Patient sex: M
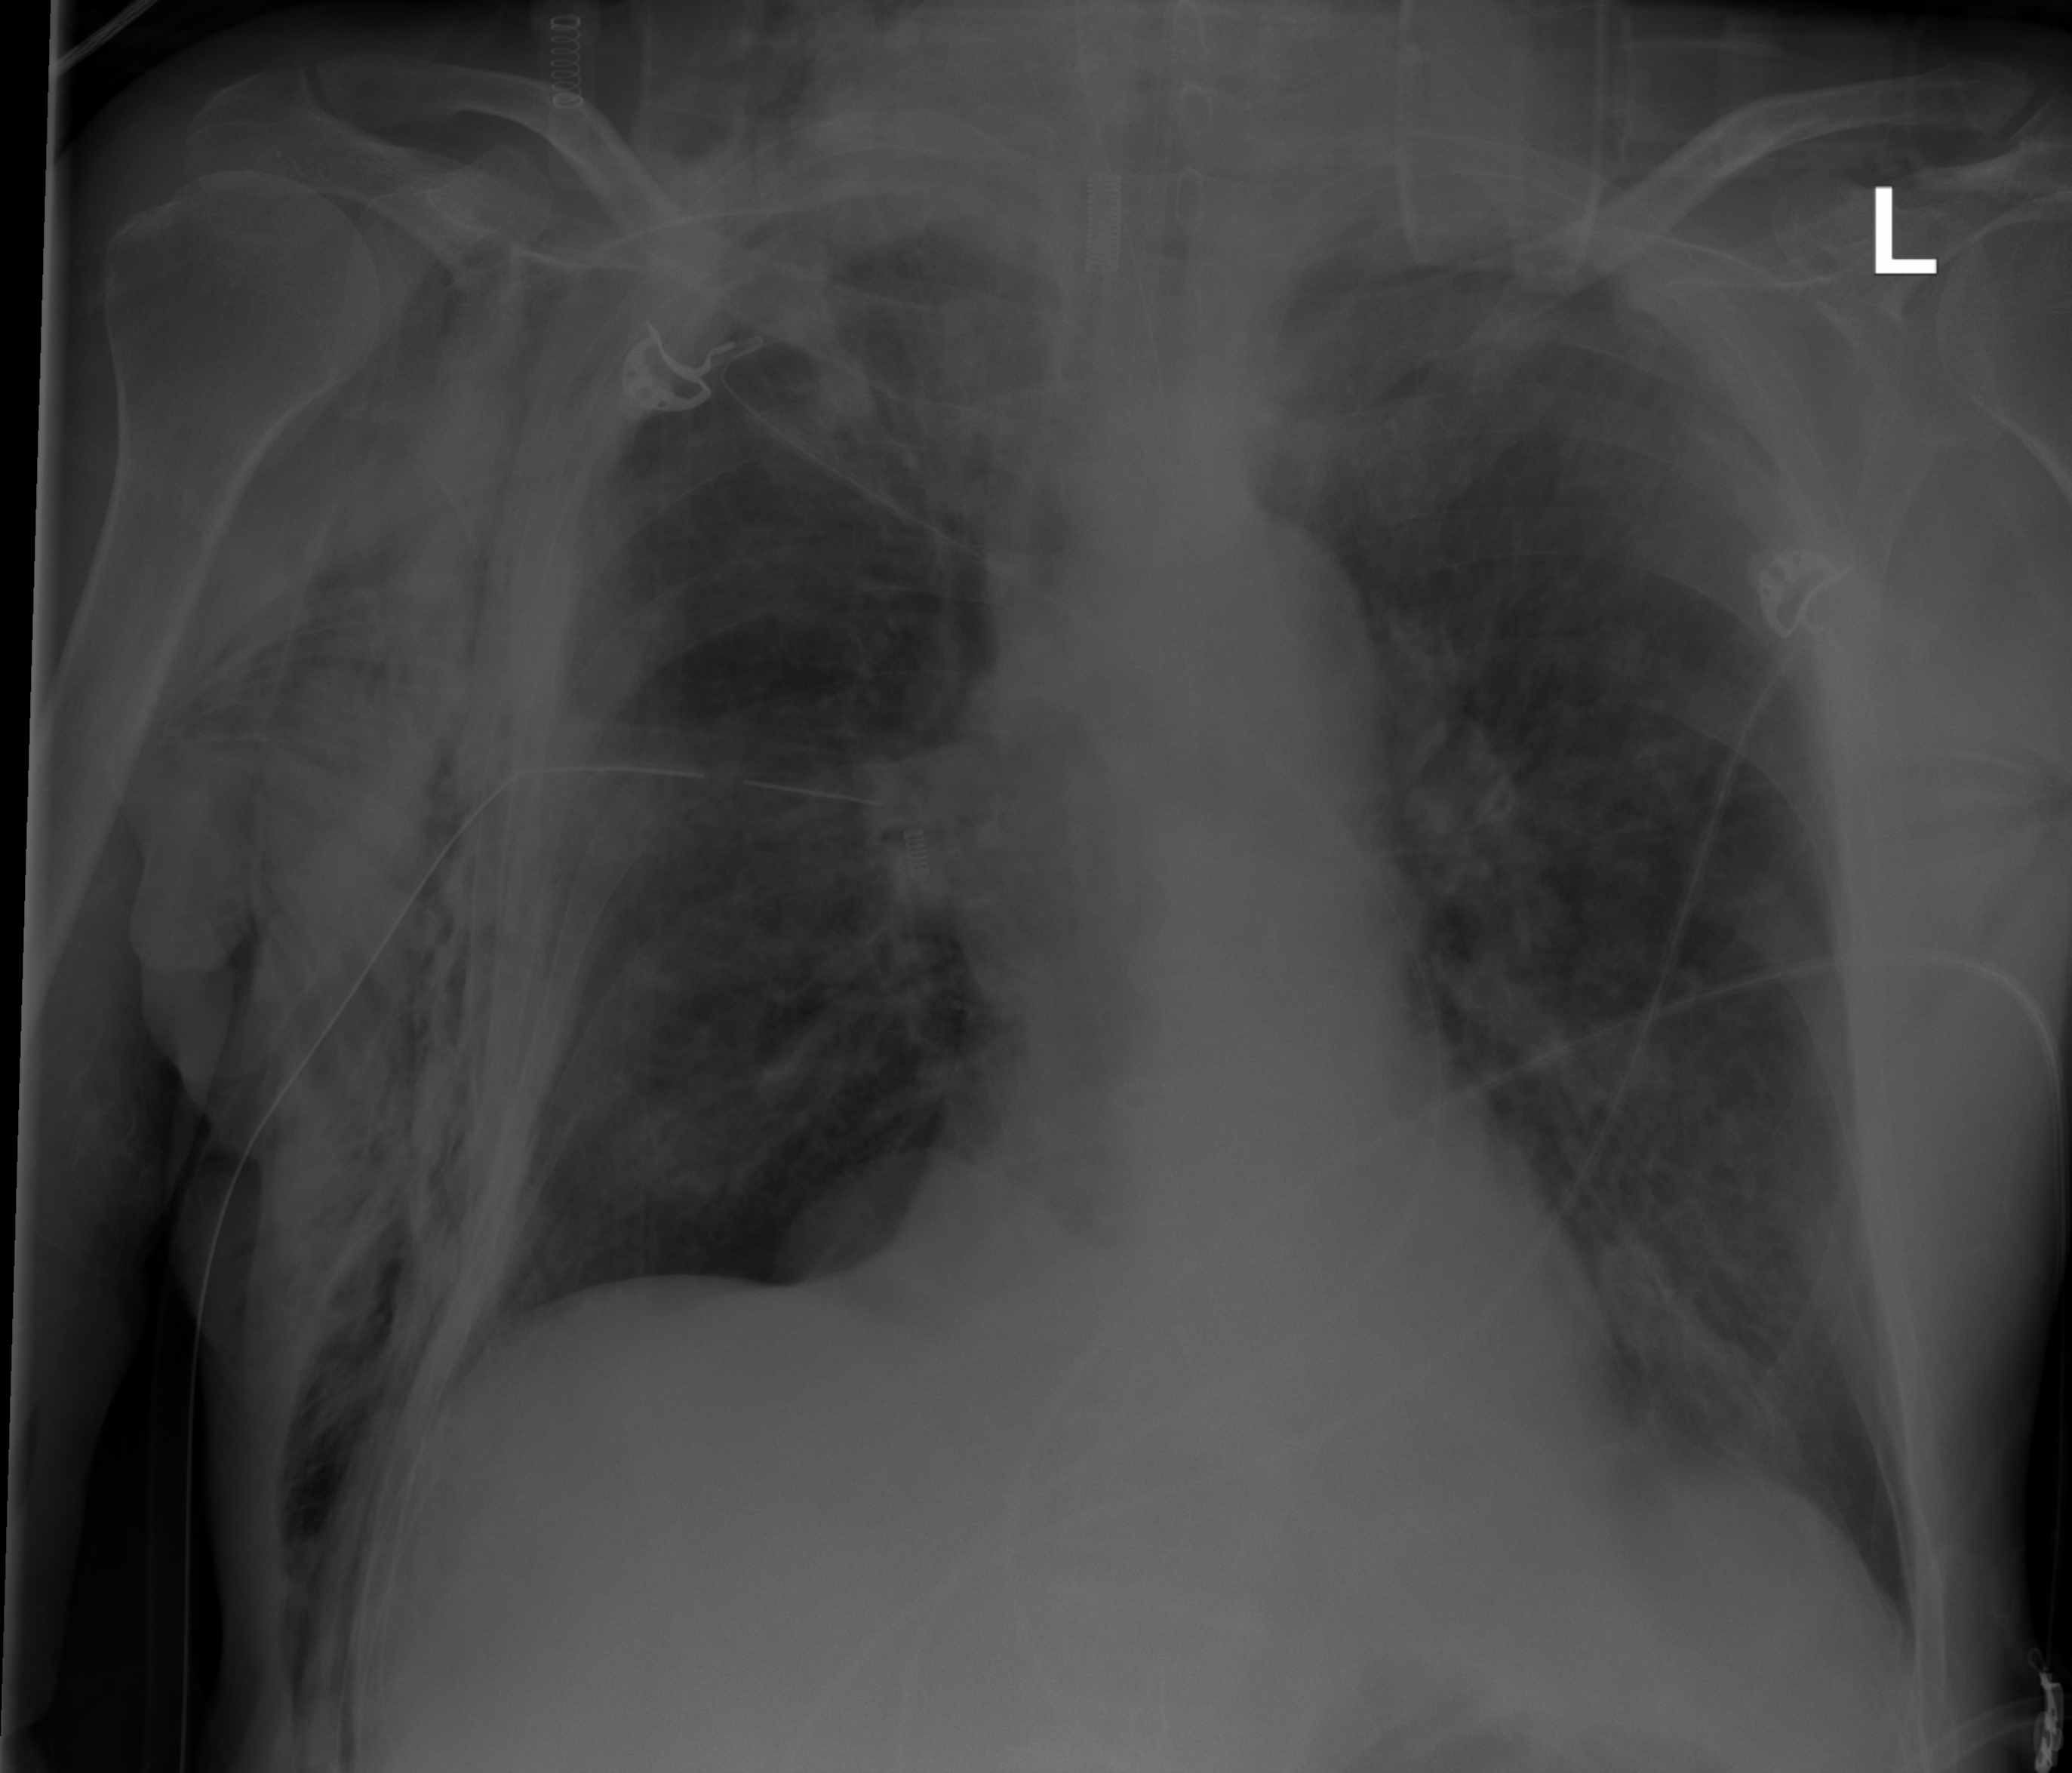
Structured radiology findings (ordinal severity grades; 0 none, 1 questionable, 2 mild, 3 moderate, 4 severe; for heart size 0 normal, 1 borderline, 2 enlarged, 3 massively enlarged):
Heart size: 0
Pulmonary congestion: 2
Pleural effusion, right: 0
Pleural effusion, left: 0
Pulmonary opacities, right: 2
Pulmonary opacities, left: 3
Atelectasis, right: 2
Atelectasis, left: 2